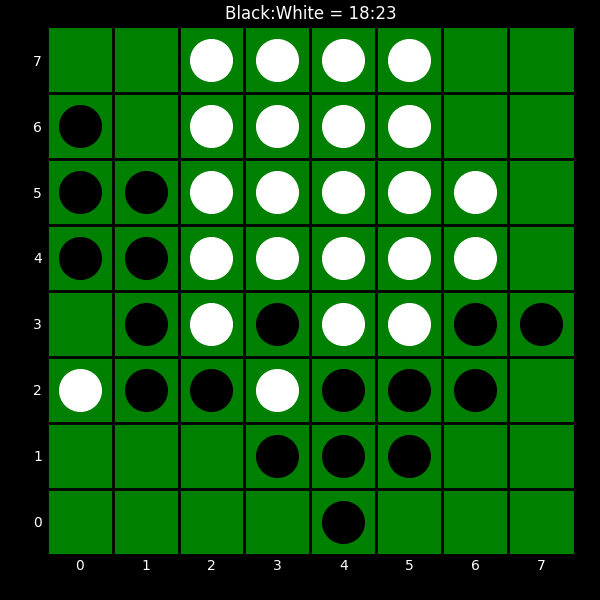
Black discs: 18
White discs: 23